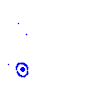
Particle: kaon